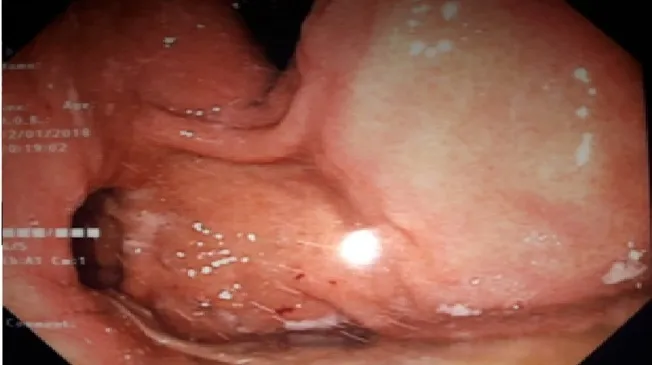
Upper gastrointestinal endoscopy: A subcardial diverticula directed posteriorly off the fundus of the stomach.
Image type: endoscopy (gi_endoscopy)